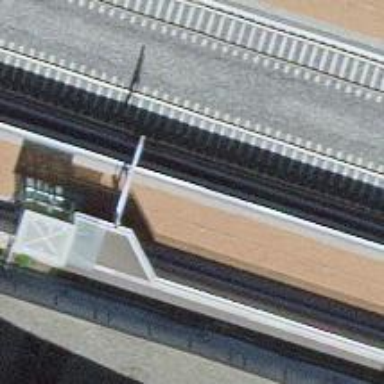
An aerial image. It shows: Public transport stop position along the railway.